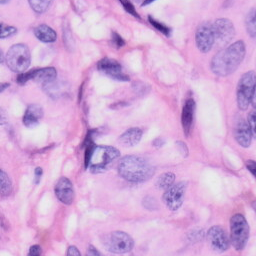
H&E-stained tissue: Skin